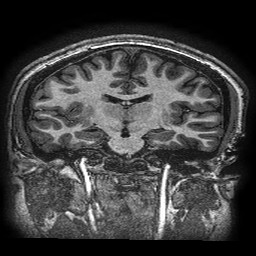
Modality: T1w
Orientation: sagittal
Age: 15
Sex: female
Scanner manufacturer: ge
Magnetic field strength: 3 T
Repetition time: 0.00766 s
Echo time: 0.003476 s